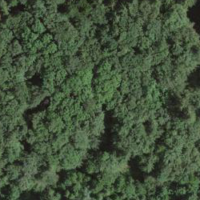
EUNIS habitat code: 41
Species observed at this site:
Mercurialis perennis